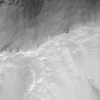
Label: not_dusty